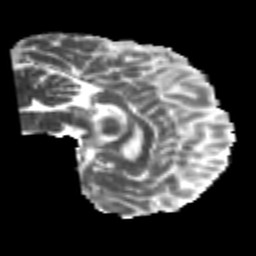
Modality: MD
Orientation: sagittal
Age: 22
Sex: male
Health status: healthy
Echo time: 0.074 s